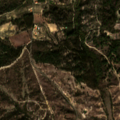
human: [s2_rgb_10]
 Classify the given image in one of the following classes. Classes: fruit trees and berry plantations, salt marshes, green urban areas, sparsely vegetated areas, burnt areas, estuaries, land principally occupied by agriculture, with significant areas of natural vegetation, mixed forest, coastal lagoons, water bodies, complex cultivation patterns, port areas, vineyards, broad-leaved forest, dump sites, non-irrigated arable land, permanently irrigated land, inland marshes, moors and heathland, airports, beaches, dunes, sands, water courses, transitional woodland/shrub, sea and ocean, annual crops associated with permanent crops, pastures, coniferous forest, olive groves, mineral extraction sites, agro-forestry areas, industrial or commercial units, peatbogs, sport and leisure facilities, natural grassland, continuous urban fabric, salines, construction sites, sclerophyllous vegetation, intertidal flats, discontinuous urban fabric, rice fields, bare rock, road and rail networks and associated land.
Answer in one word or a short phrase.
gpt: land principally occupied by agriculture, with significant areas of natural vegetation, mixed forest